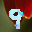
Label: 9